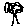
Label: tree